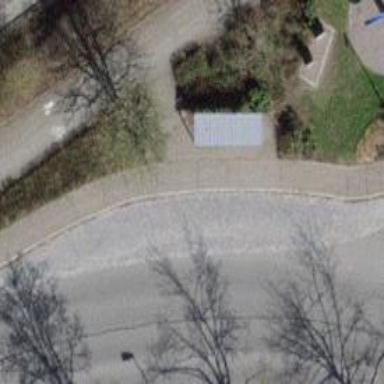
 serving as platform for public transportation."